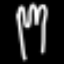
Label: fork